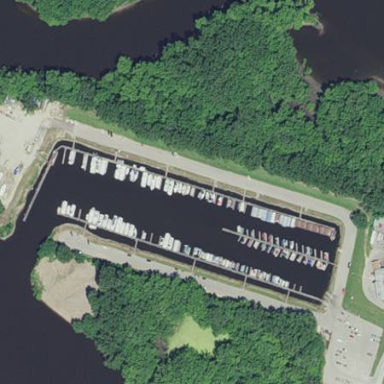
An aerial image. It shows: Marina on leisure land.